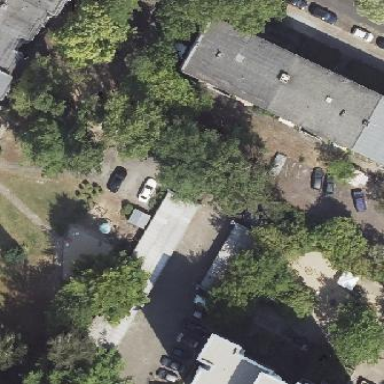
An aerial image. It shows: Group of garages.